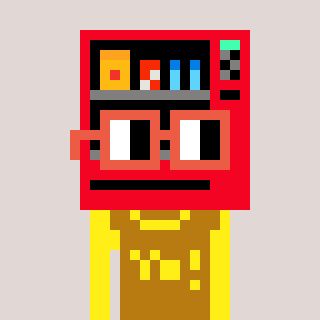
a pixel art character with square orange glasses, a vending machine-shaped head and a gold-colored body on a warm background